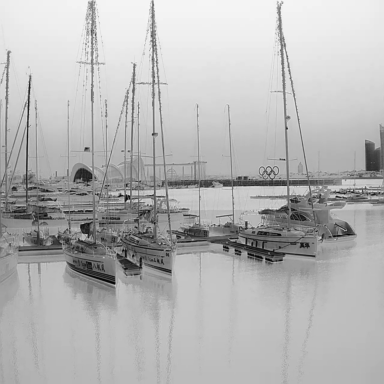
There are nine objects shown in the infrared image, including a canoe, and eight sailboats.